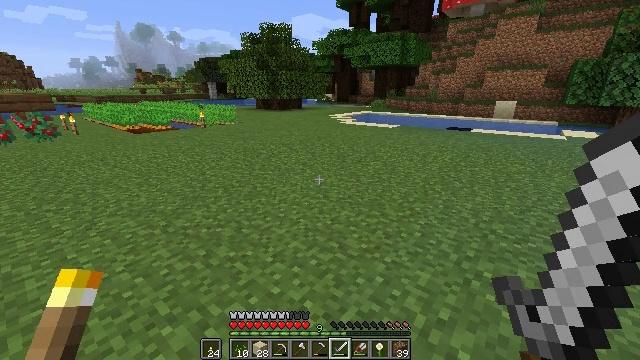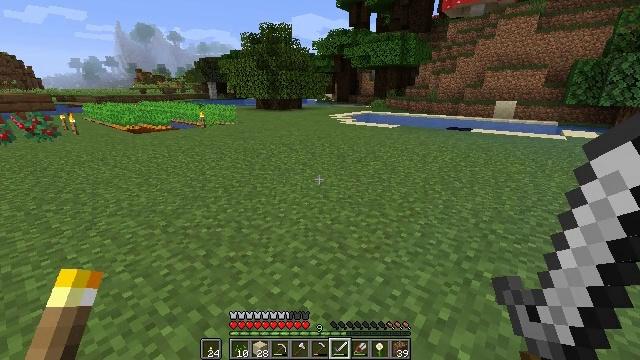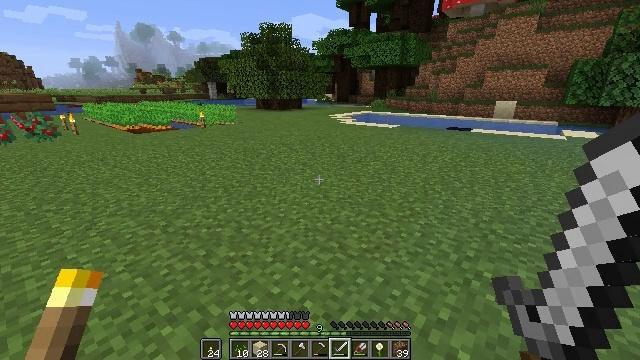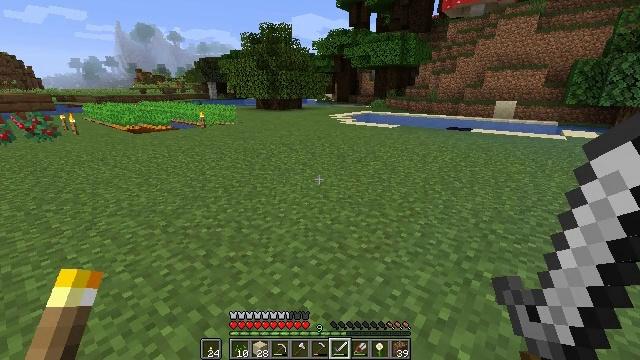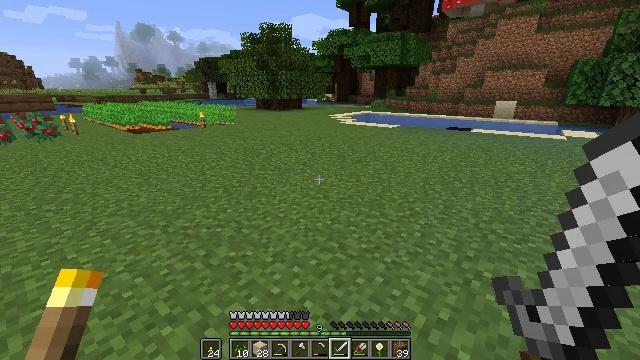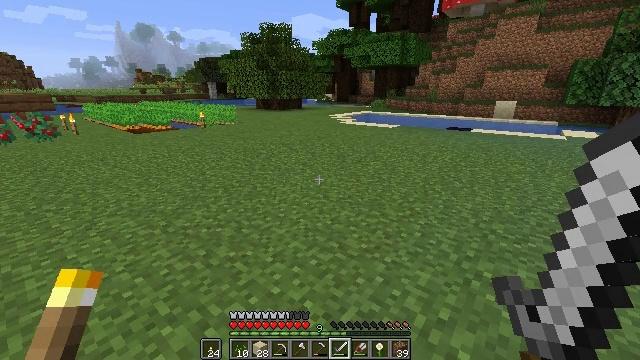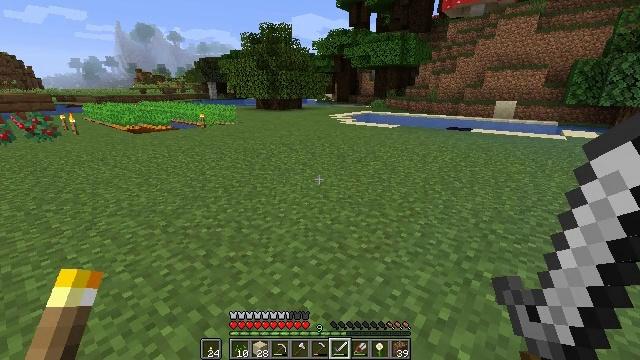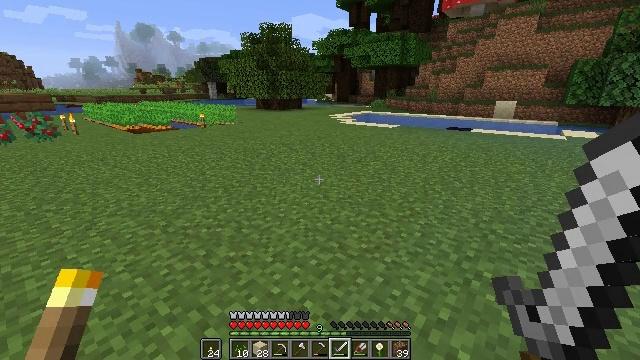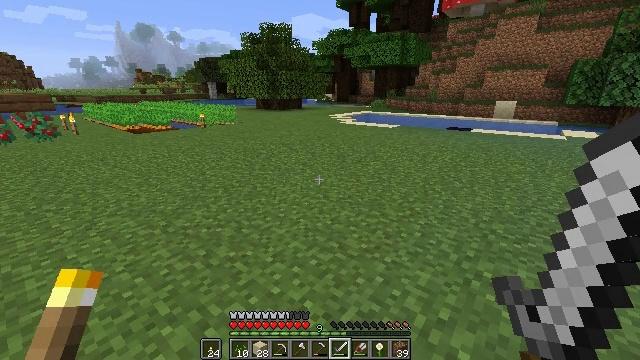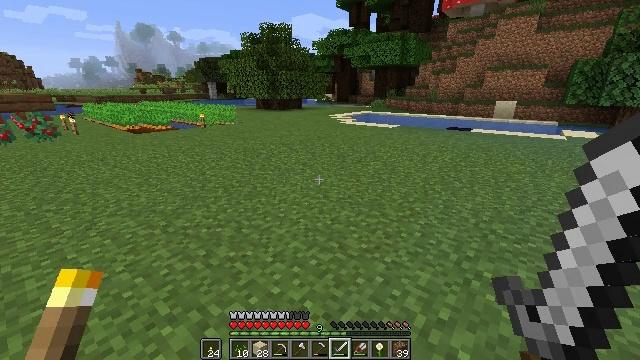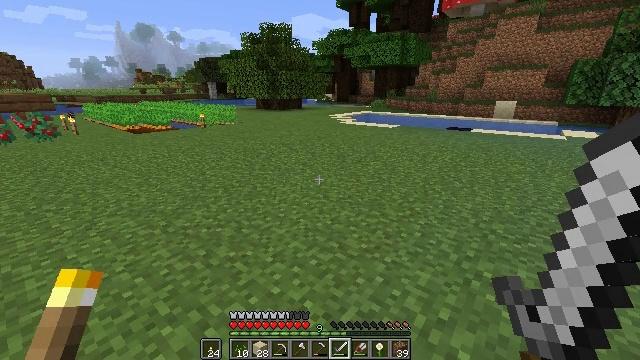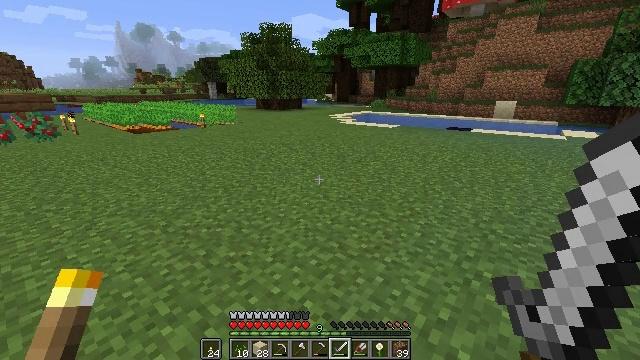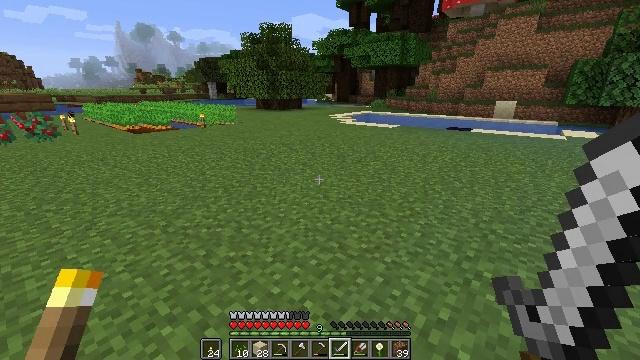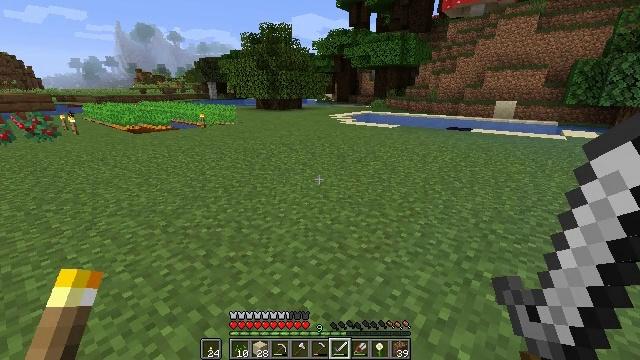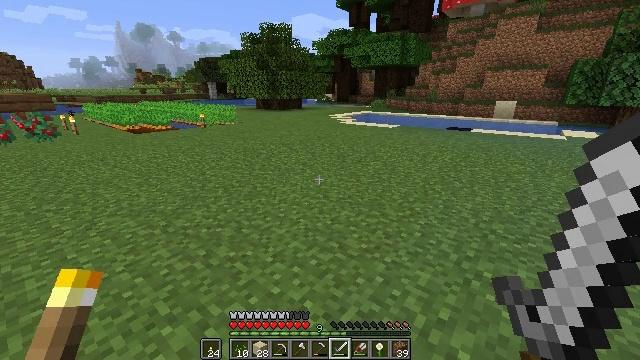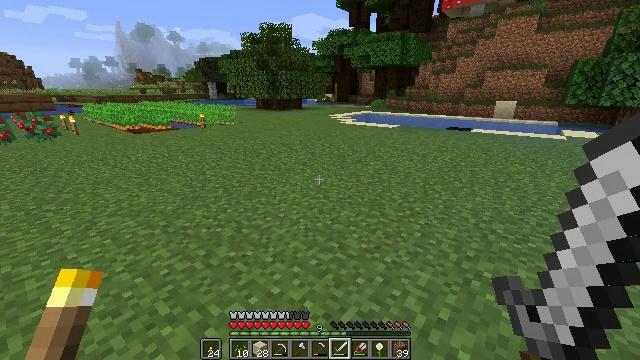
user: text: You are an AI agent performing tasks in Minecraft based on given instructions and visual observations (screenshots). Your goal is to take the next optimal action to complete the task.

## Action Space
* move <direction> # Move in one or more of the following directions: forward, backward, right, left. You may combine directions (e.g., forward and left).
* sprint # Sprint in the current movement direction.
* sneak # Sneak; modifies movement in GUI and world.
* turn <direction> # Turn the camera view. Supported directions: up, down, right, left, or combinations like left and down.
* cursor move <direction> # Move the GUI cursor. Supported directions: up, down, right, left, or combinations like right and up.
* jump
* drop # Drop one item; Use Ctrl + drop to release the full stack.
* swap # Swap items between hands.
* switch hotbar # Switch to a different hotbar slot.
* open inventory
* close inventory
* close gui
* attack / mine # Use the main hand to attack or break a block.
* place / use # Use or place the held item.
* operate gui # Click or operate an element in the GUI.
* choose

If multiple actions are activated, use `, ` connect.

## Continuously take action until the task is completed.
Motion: motion action
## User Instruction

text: Break the sand block.
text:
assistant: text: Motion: no_op
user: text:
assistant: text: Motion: no_op
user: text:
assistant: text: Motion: no_op
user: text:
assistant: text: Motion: no_op
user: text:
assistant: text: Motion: no_op
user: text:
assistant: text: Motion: no_op
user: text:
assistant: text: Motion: no_op
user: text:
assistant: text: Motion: no_op
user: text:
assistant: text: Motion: no_op
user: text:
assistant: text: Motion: no_op
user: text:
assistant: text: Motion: no_op
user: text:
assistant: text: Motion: no_op
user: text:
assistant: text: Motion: no_op
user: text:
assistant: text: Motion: no_op
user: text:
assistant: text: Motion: no_op
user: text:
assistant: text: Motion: no_op
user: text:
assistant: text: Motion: no_op
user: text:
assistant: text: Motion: no_op
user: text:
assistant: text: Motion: no_op
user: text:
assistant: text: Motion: no_op
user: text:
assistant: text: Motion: no_op
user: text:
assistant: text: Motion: no_op
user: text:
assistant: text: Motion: no_op
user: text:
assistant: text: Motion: no_op
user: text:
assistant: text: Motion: no_op
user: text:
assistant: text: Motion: no_op
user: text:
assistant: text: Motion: no_op
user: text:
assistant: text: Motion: no_op
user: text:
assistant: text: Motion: no_op
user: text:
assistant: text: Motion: no_op